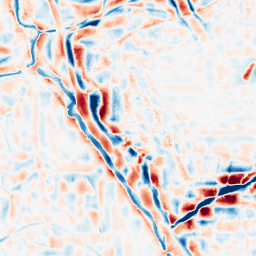
Category: wavelet
Decomposition family: wavelet_reverse_biorthogonal
Decomposition parameters: wavelet: rbio5.5
level: 4
Upsampling method: quadratic
Upsampling parameters: scale: 4
Upsampling scale: 4